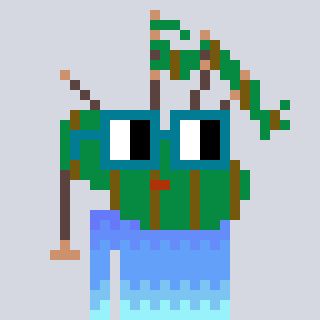
a pixel art character with square dark green glasses, a bagpipe-shaped head and a peachy-colored body on a cool background